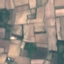
Land use / land cover: PermanentCrop